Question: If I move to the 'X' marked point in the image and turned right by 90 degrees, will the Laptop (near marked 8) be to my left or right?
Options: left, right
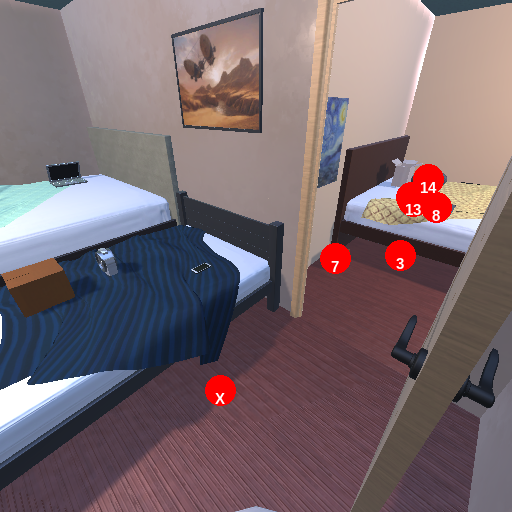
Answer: left